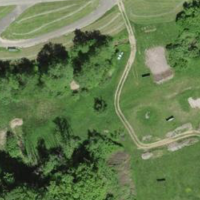
EUNIS habitat code: 25
Species observed at this site:
Colchicum autumnale